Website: ulta-beauty
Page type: customer-info-address
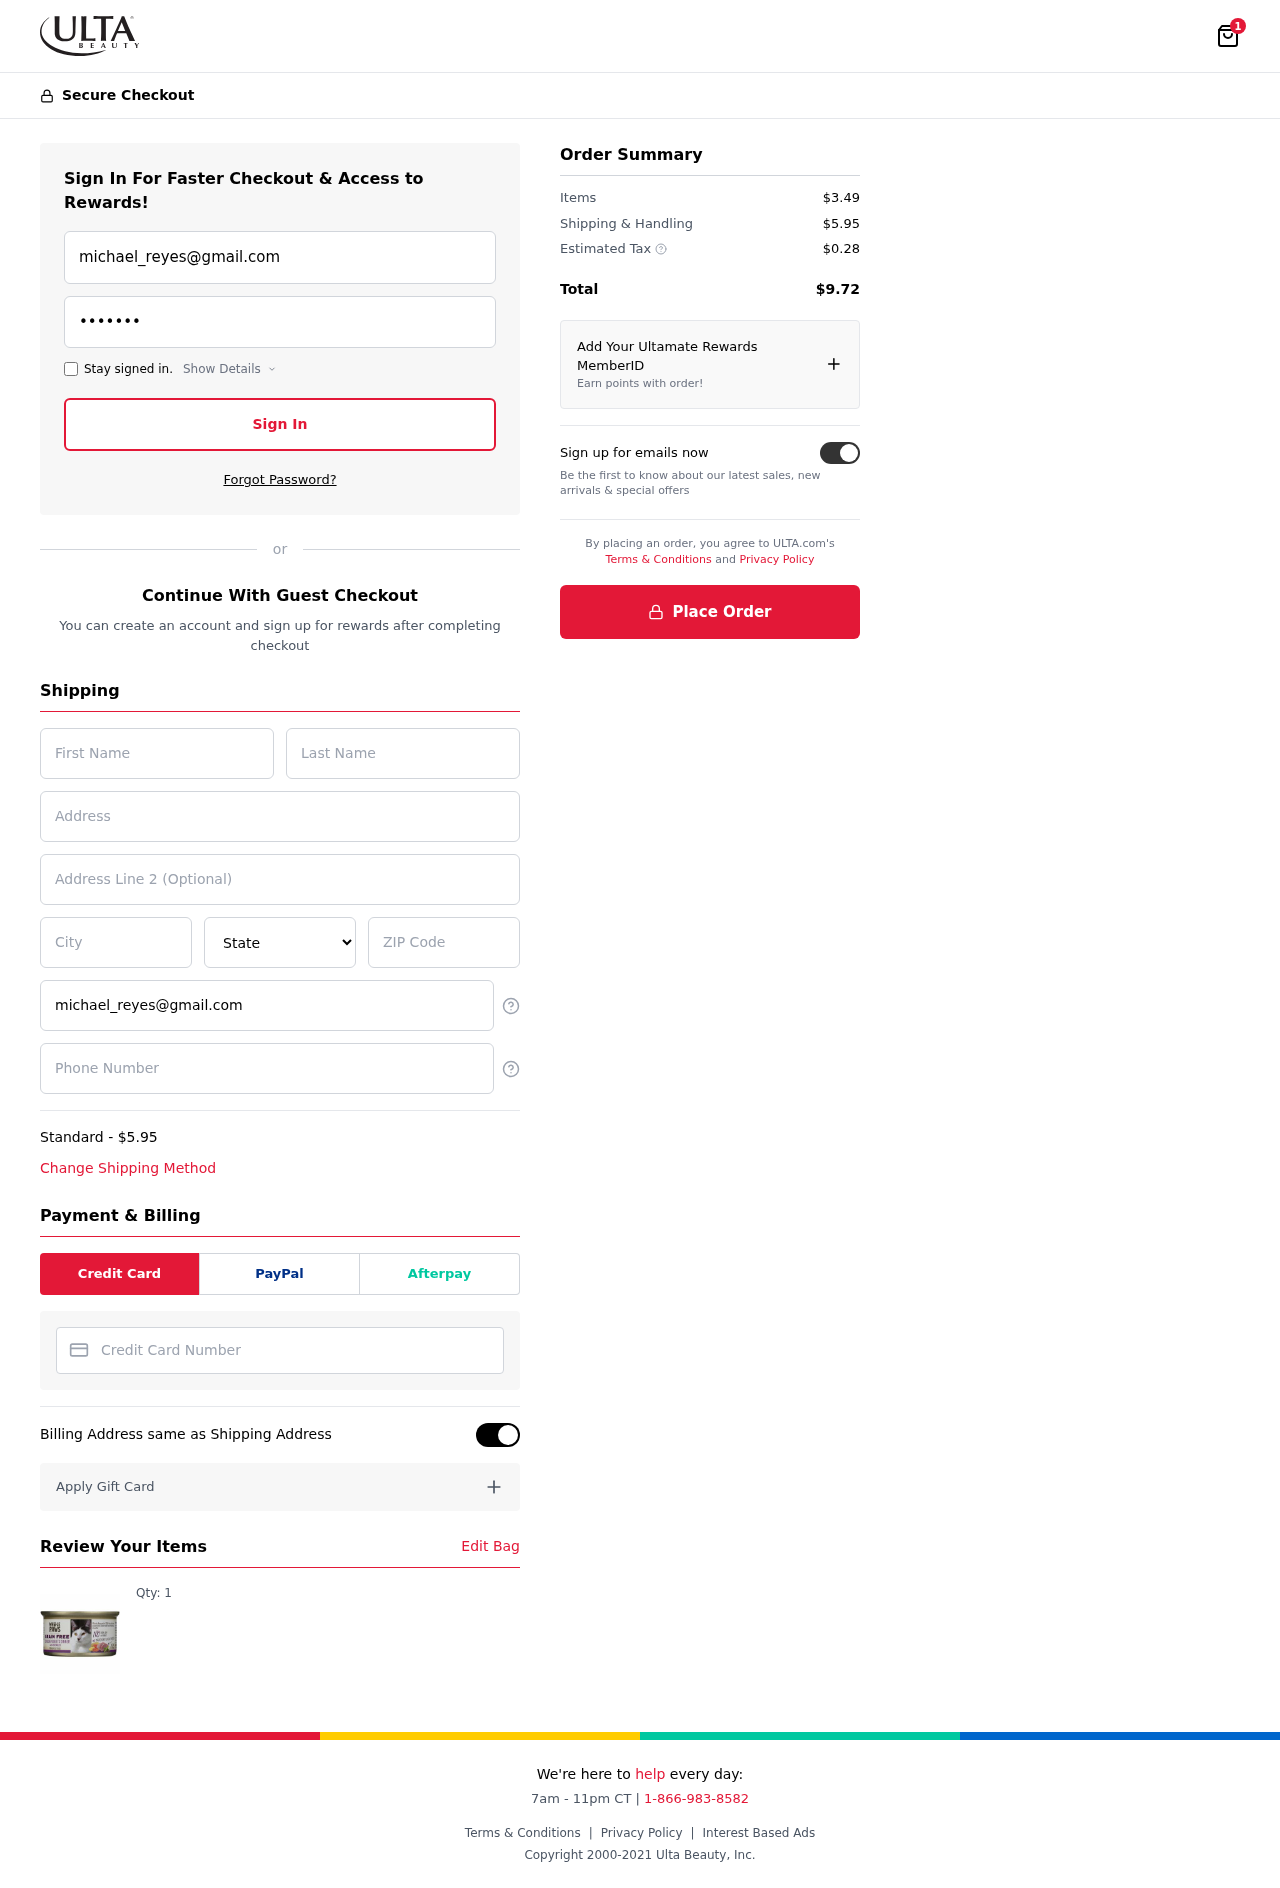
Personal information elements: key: PII_CARD_NUMBER
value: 3485 4114 5478 883
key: PII_CITY
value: Garyborough
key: PII_EMAIL
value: michael_reyes@gmail.com
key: PII_FIRSTNAME
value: Michael
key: PII_LASTNAME
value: Reyes
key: PII_PHONE
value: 4762024442
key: PII_POSTCODE
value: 72455
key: PII_STATE
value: Virginia
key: PII_STREET
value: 9612 Teresa Wall Apt. 620
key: PII_STREET2
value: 53534 Delacruz Avenue Apt. 127
Product elements: key: PRODUCT1_QUANTITY
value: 1
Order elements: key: ORDER_NUM_ITEMS
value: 1
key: ORDER_SHIPPING_COST
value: $5.95
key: ORDER_ITEMS_TOTAL
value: $3.49
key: ORDER_SHIPPING_COST2
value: $5.95
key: ORDER_TAX
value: $0.28
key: ORDER_TOTAL
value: $9.72